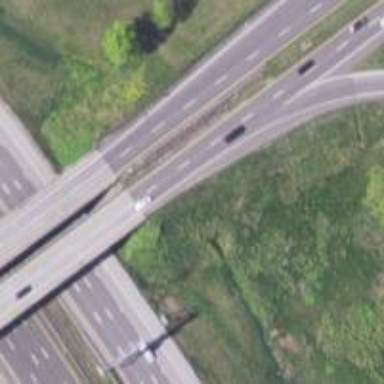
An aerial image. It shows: Motorway junction.